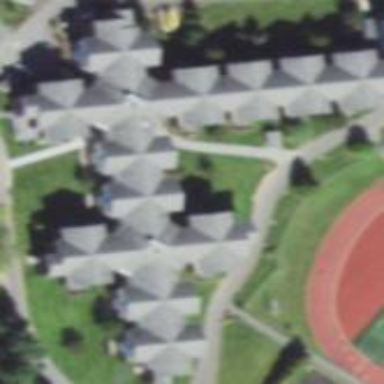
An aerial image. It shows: Dormitory building.